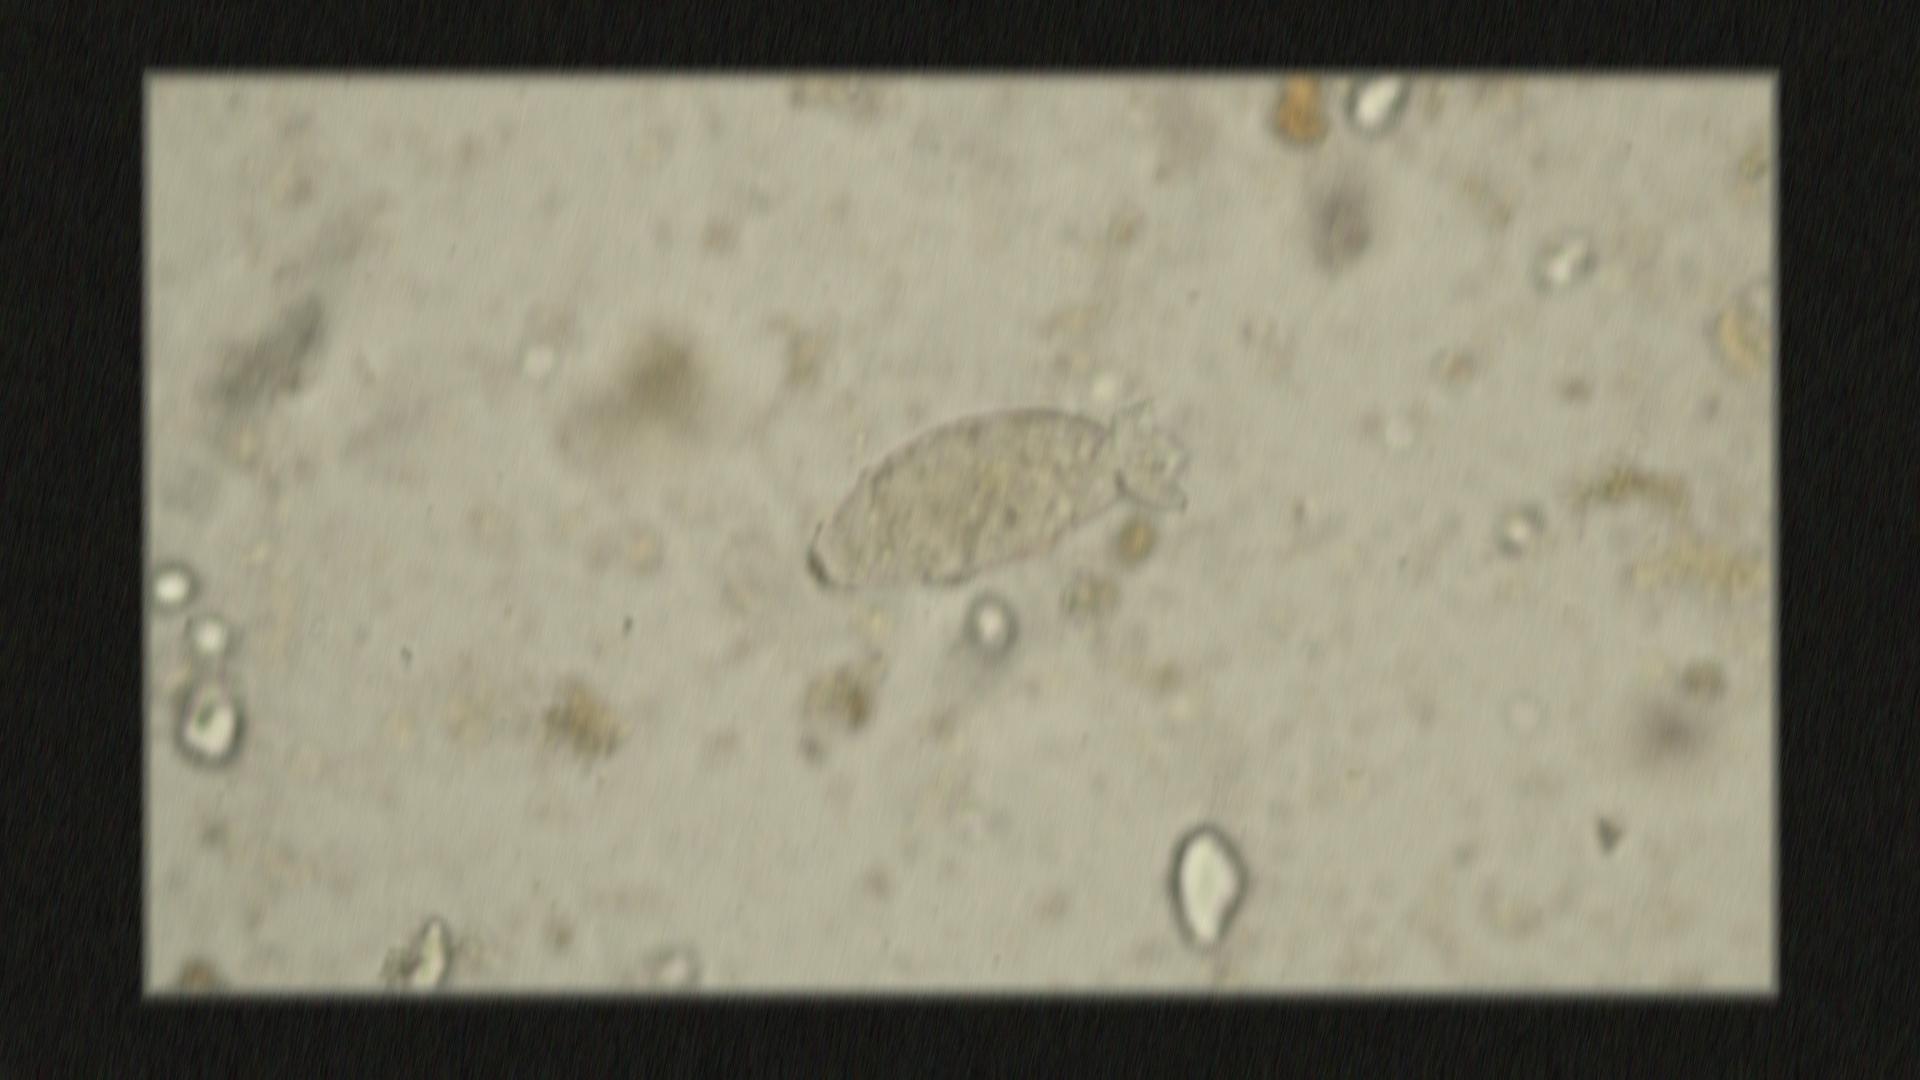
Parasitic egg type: Fasciolopsis buski